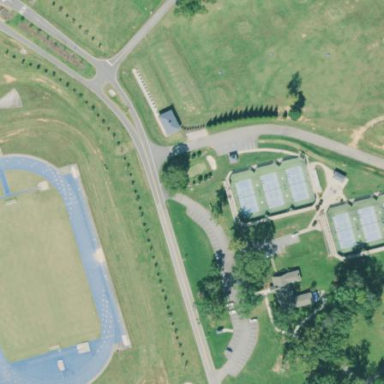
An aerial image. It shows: Sports centre featuring tennis facilities.